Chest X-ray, PA view. Patient: 30 years old, sex M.
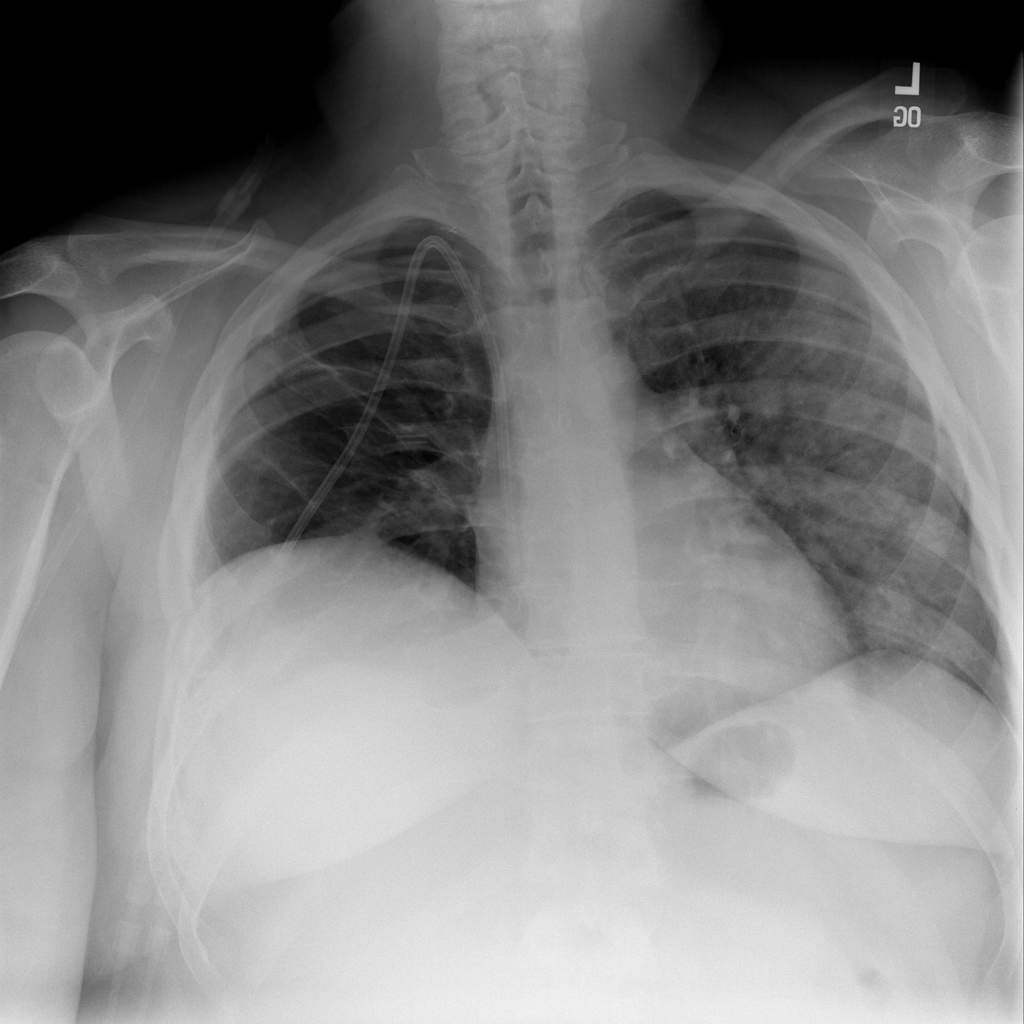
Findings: Edema, Infiltration